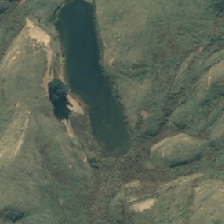
Land cover: lake_pond